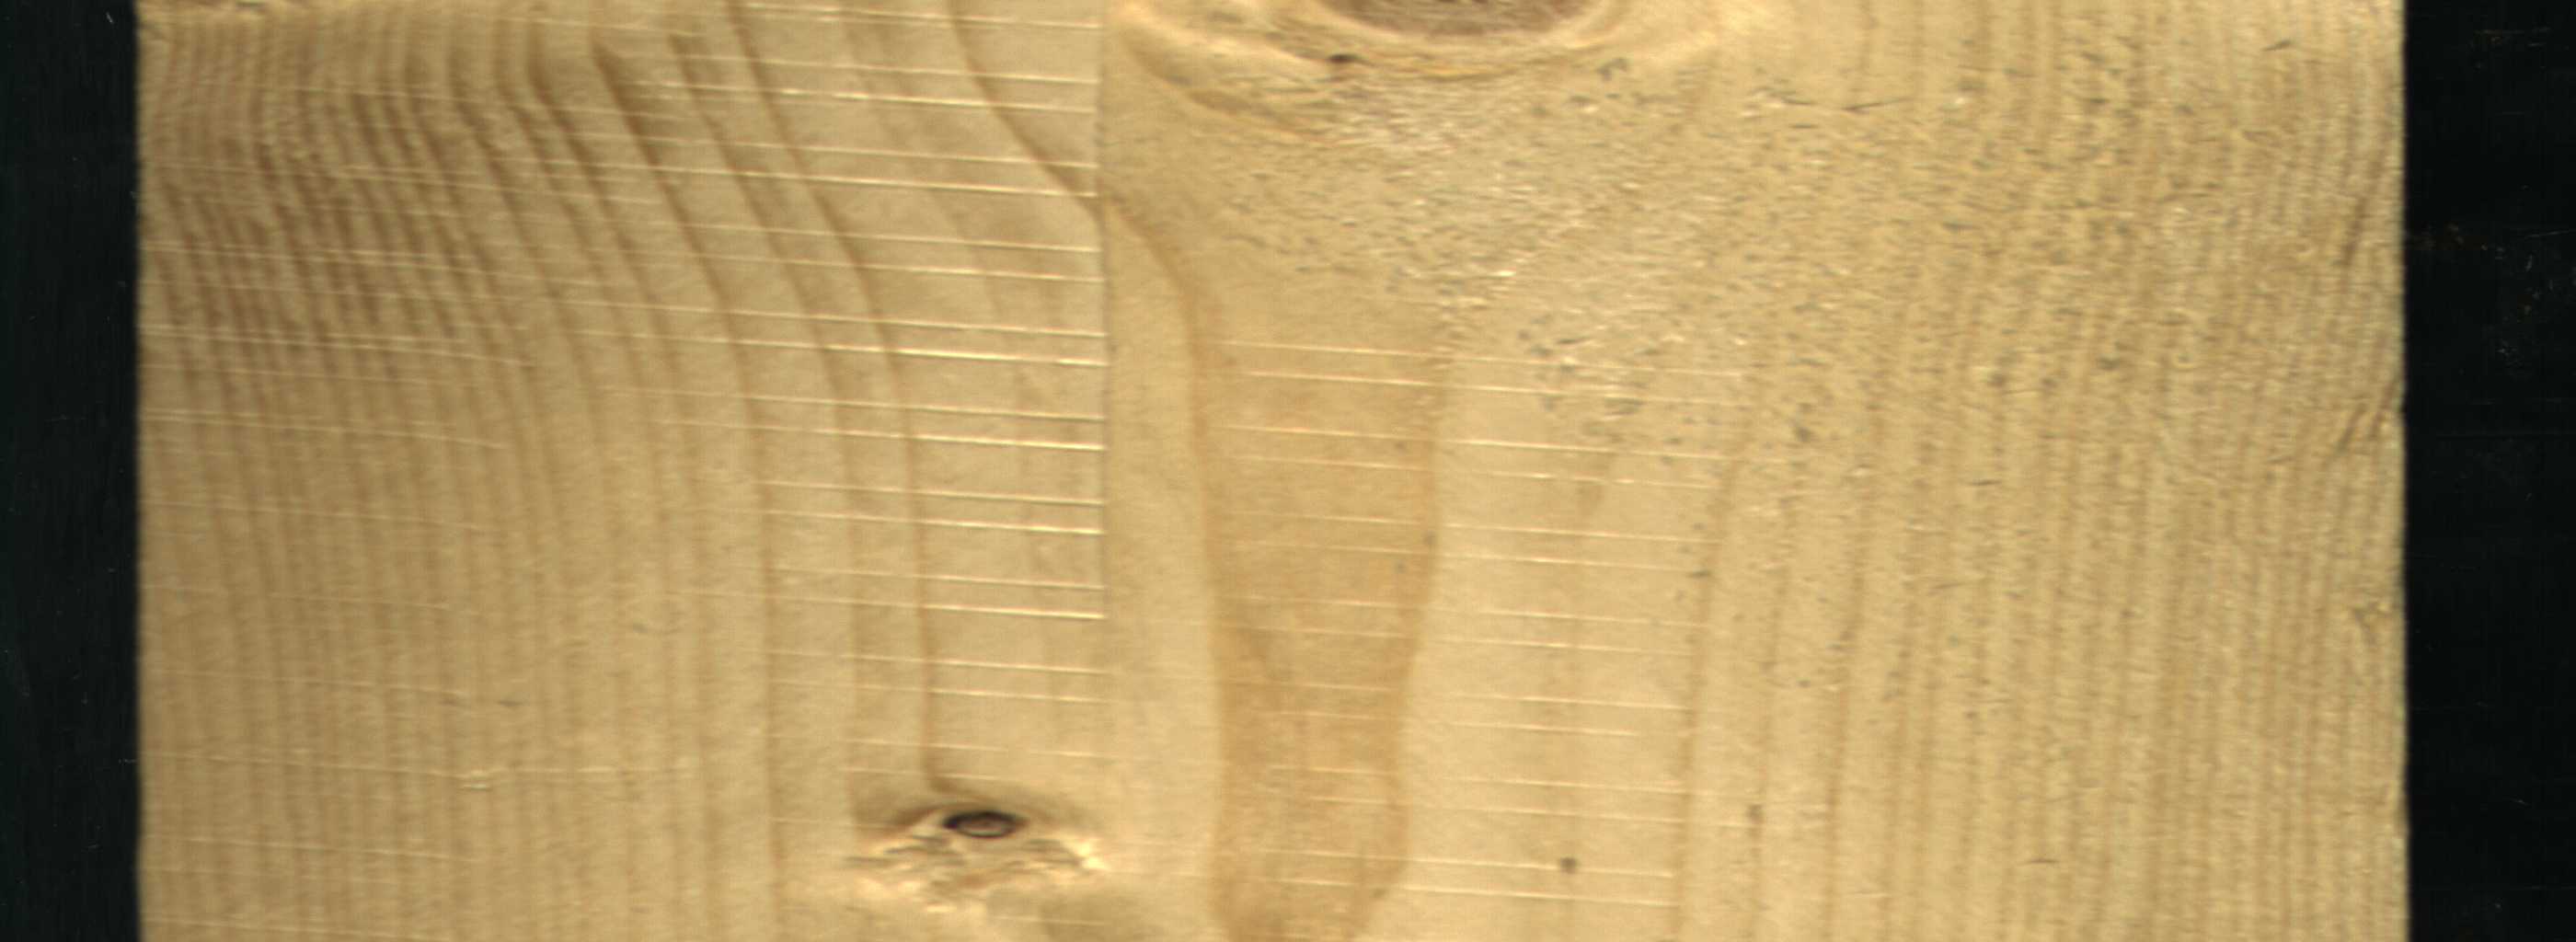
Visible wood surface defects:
Live_Knot
Live_Knot